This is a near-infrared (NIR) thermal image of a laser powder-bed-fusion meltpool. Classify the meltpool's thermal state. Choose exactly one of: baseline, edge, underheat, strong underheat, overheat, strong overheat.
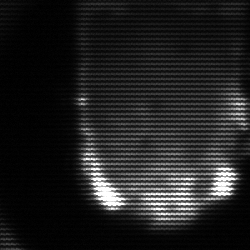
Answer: baseline